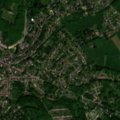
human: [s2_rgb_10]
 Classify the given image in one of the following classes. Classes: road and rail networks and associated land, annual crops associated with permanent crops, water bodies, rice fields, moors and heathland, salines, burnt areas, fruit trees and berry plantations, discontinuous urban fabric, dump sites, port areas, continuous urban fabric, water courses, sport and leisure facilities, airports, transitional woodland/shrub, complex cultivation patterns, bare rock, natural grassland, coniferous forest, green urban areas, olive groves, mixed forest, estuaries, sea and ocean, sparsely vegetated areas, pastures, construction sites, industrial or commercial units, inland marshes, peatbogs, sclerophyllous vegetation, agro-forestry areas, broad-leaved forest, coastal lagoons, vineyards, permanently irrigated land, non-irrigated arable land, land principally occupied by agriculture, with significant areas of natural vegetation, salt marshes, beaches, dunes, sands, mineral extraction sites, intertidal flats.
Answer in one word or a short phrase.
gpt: continuous urban fabric, discontinuous urban fabric, pastures, complex cultivation patterns, broad-leaved forest